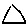
Label: triangle